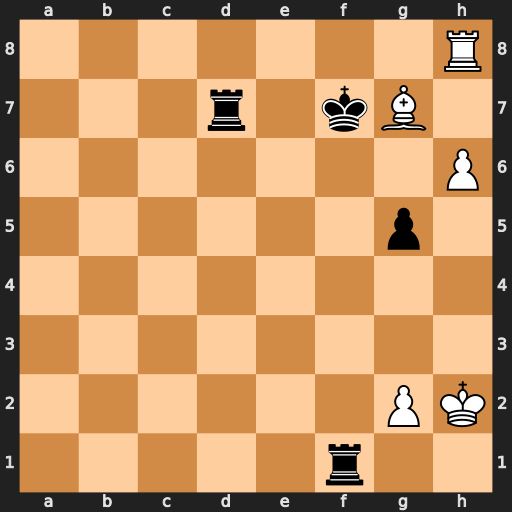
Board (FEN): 7R/3r1kB1/7P/6p1/8/8/6PK/5r2
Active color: w
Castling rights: -
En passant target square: -
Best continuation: Rf8+ Kg6 Rxf1